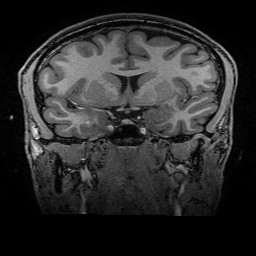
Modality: T1w
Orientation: sagittal
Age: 21
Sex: male
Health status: healthy
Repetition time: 2.53 s
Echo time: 0.0034 s